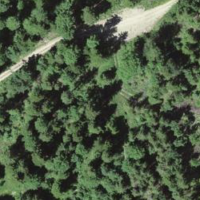
EUNIS habitat code: 41
Species observed at this site:
Petasites albus